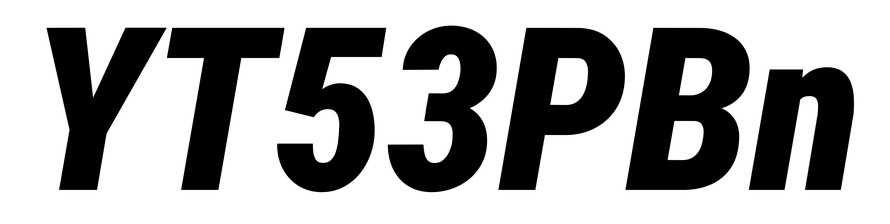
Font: Roboto-Italic_Condensed_Black_Italic